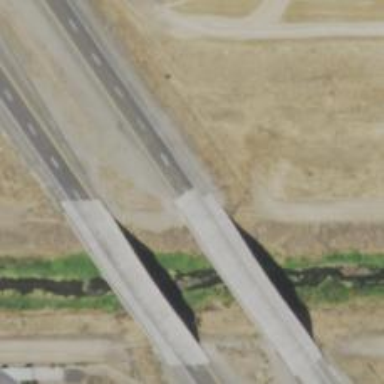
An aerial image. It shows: Asphalt bridge over motorway.